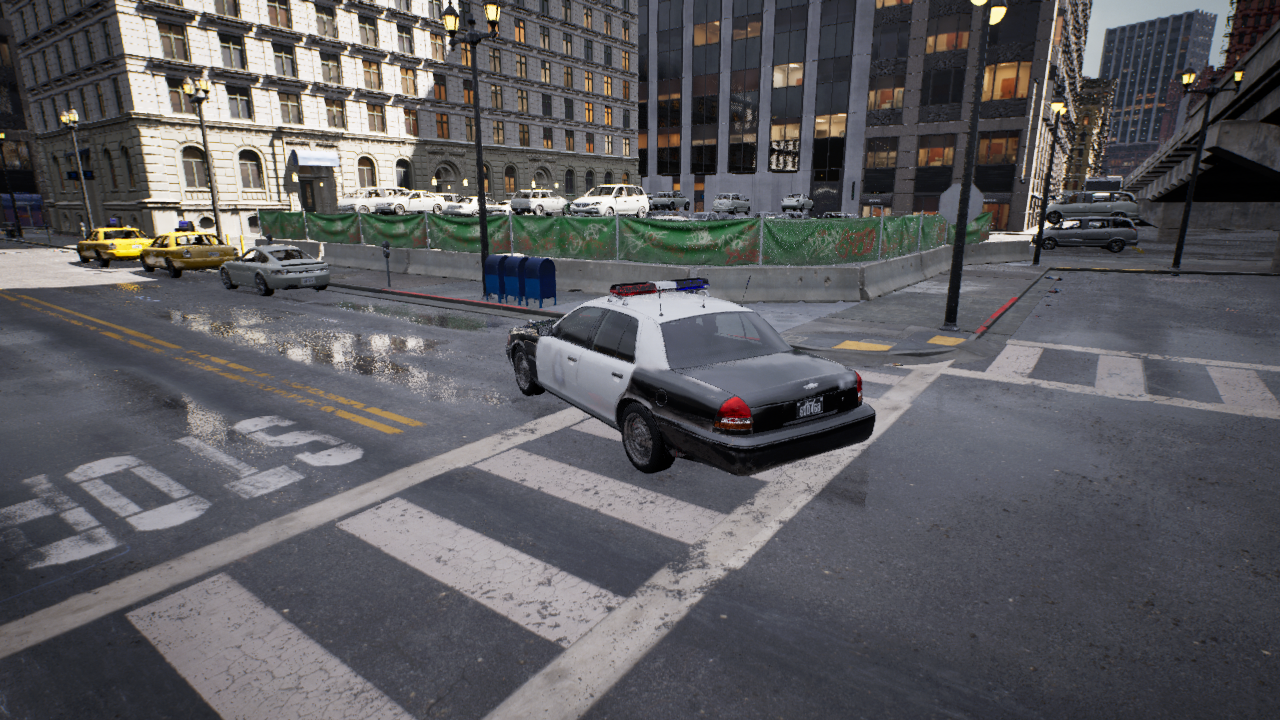
Venue: intersection
Lighting: clear day
Vehicle rig: sedan